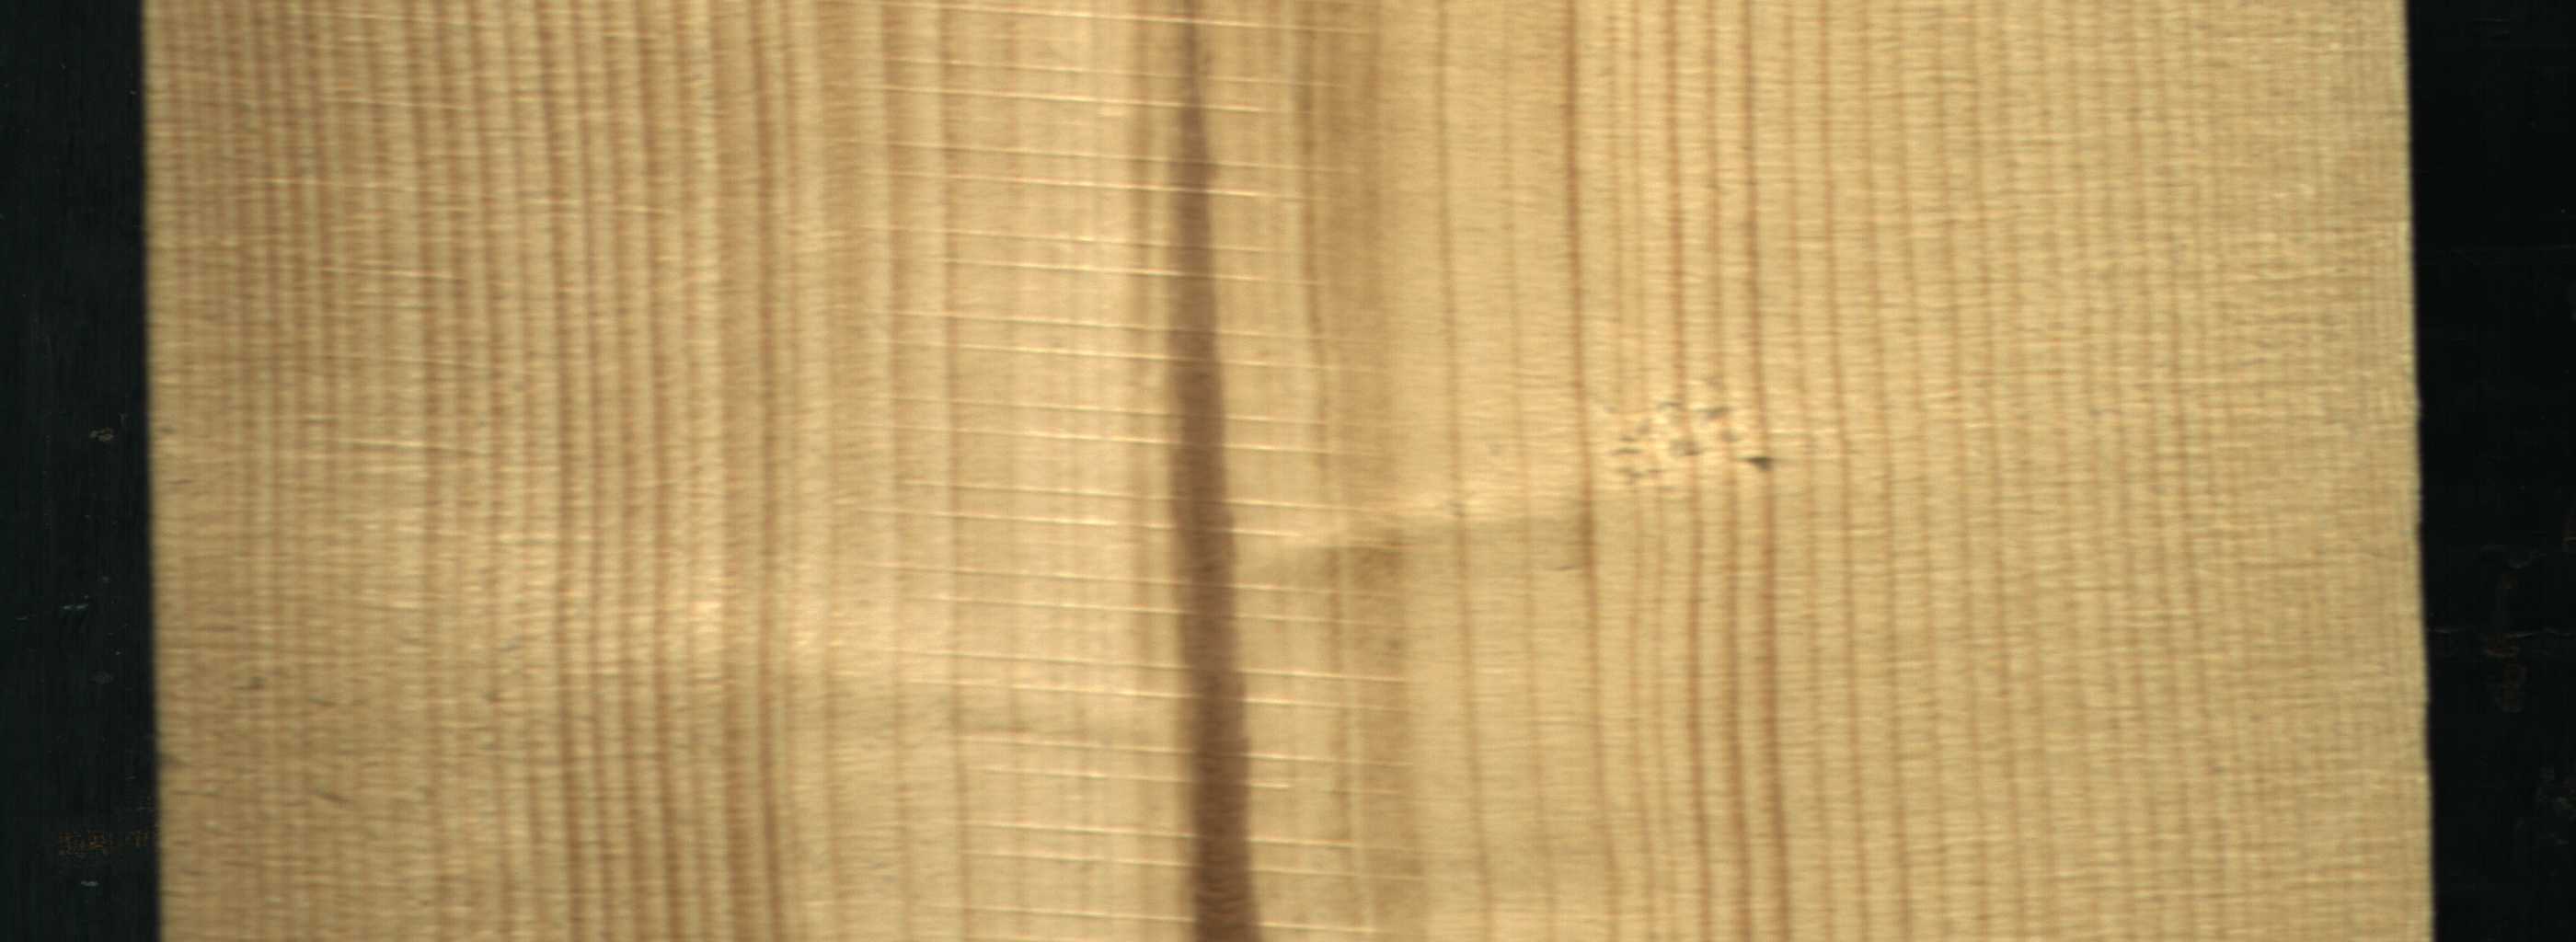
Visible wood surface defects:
Marrow